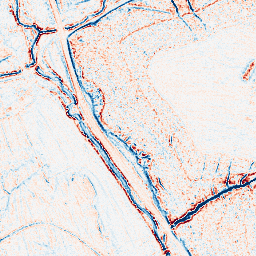
Category: edge_preserving
Decomposition family: anisotropic_diffusion
Decomposition parameters: iterations: 5
kappa: 100
gamma: 0.15
Upsampling method: sinc_hamming
Upsampling parameters: scale: 2
kernel_size: 4
Upsampling scale: 2